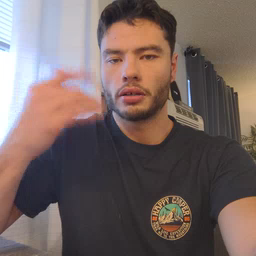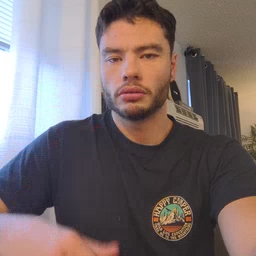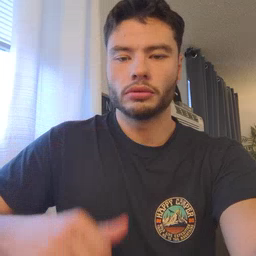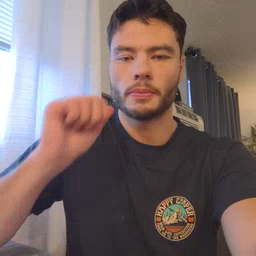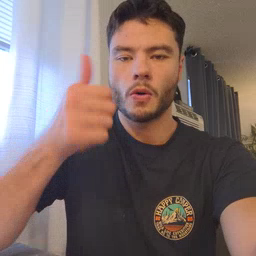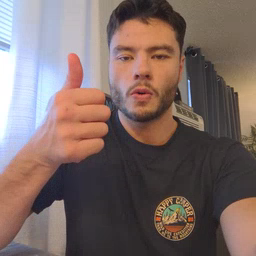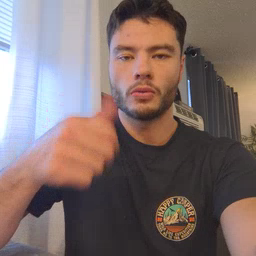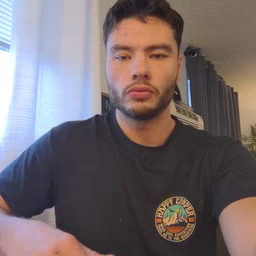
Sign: tomorrow